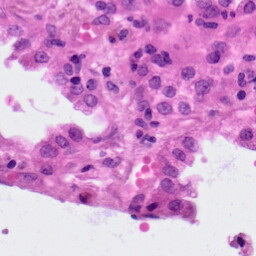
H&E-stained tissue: Lung